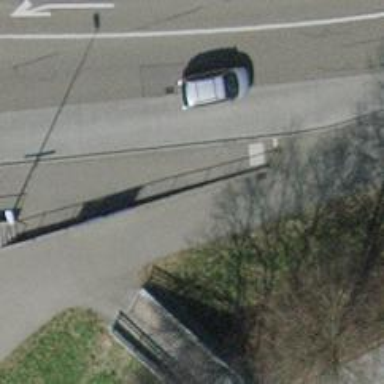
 serving as platform for public transportation."